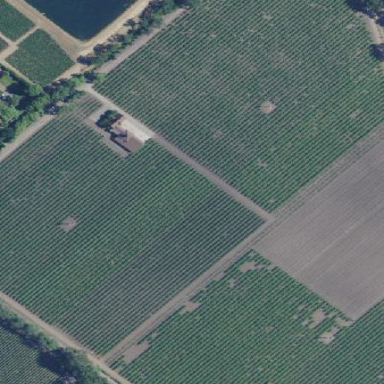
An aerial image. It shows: Vineyard with grape crops.